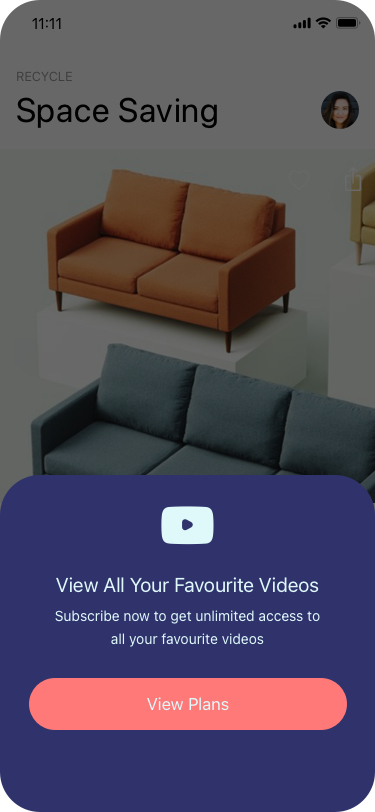
Text in this UI design:
MARKETS
Cheap Recycled Pallet - Chair Bed Table Sofa Part.2
Related Videos
Super Chairs
Rohanda
Space Saving
RECYCLE
View Plans
View All Your Favourite Videos
Subscribe now to get unlimited access to all your favourite videos